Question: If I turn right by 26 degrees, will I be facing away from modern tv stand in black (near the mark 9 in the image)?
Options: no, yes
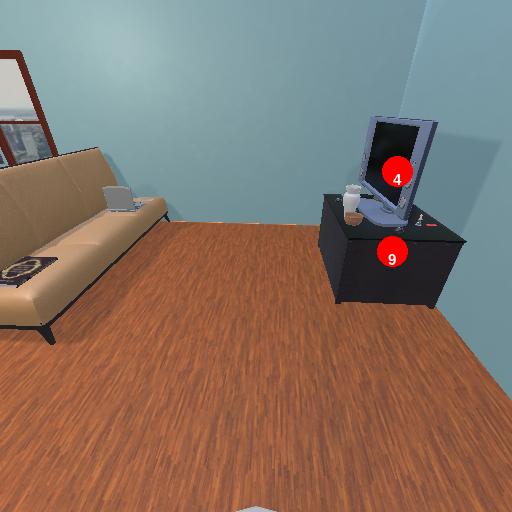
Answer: no